Aerial crown-view tile of a tropical tree (Barro Colorado Island, Panama), acquired 20250818:
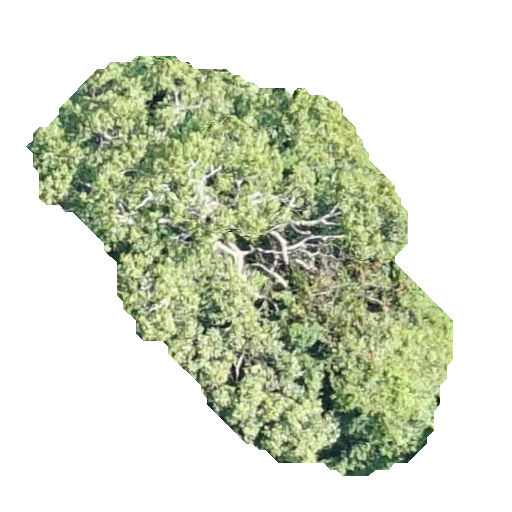
Species: Aiouea montana
GBIF accepted scientific name: Aiouea montana
Crown area: 157.152 m²